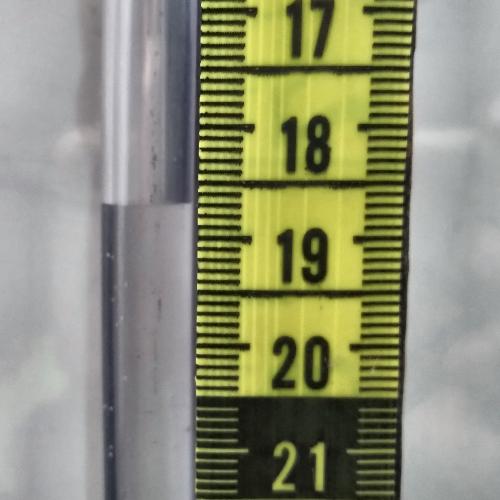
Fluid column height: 18.7 cm